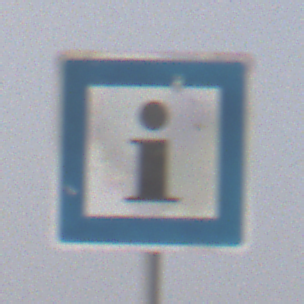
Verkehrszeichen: Informationsstelle
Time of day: MorningAfternoon
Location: Outdoor (Nature)
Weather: PartlyCloudy
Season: NotSpecified
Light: Natural